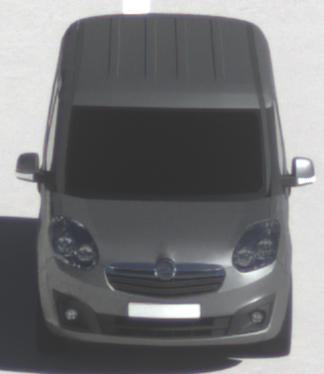
Make: Opel
Model: Combo Combi L1H1 1.4
Detailed model: Combo (D) Combi
Model produced from: 2012/01
Model produced until: 2013/11
Doors: 5
Color: gray
Road condition: dry road
Daytime: midday
Contrast: high contrast